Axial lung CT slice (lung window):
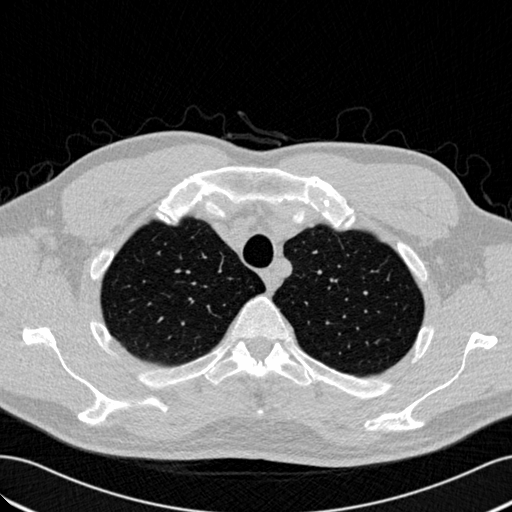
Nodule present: no